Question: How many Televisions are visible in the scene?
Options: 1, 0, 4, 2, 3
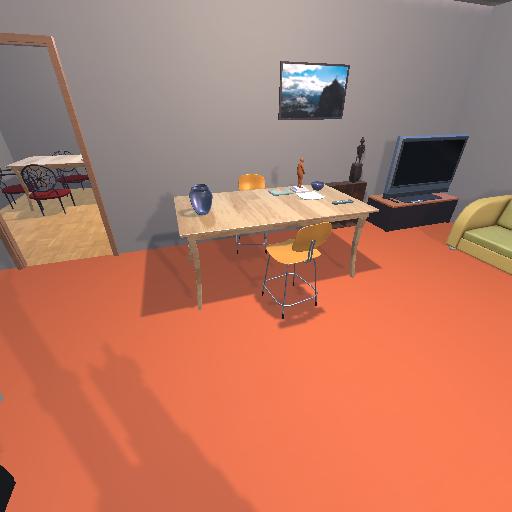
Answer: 1